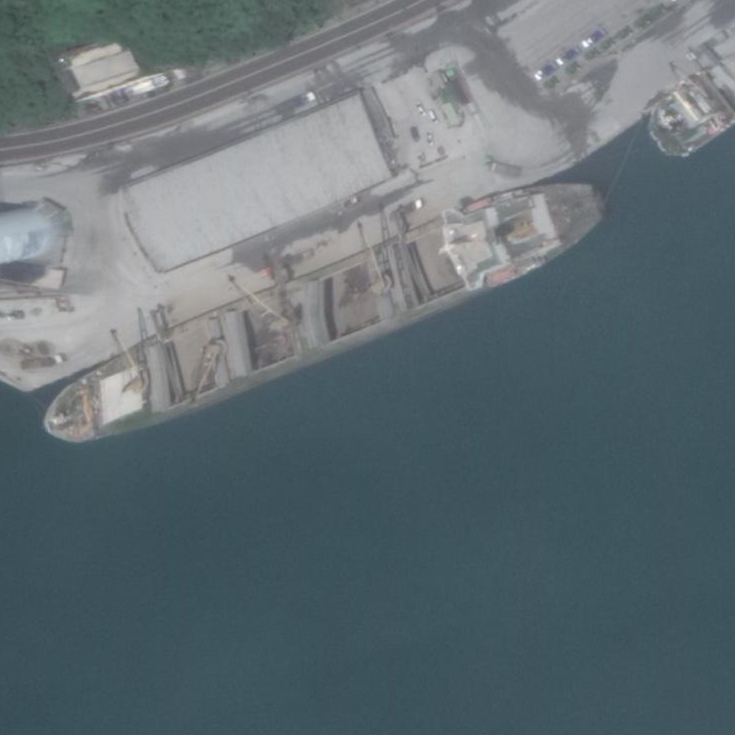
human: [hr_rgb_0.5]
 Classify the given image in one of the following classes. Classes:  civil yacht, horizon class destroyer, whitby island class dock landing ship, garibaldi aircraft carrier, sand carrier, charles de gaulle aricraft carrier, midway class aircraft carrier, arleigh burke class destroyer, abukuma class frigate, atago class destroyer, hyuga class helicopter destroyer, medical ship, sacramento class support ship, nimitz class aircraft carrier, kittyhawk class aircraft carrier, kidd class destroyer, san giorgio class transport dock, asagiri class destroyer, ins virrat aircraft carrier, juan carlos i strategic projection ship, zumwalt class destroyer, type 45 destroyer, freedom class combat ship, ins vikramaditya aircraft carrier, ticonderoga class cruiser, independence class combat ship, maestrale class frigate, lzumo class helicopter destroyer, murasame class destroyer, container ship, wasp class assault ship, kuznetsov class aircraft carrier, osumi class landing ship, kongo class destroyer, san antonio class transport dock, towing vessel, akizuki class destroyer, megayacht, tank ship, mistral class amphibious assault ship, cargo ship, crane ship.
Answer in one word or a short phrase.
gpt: Sand carrier